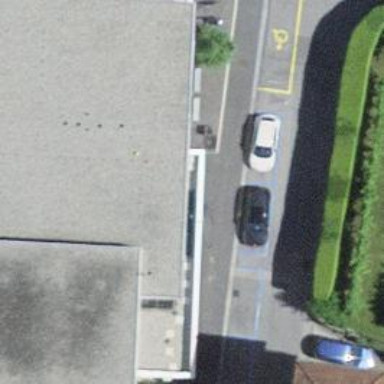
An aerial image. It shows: Public building.